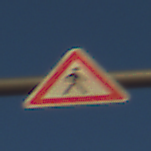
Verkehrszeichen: FussgaengerLinks
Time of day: SunriseSunset
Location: Outdoor (RoadRail)
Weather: Clear
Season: NotSpecified
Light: Natural